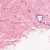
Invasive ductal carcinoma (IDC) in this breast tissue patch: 0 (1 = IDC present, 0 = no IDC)